Question: I have this JS:
'''
function climat(code, isday, hour){
weather = {'113': (isday == "yes" && hour < 4) ? '<i class="sunn"></i>' : '<i class="moonn"></i>' }
return weather[code]
};
function Meteo(d) {
for (h = 1; h < 4; h++) {
alert(climat(meteo[d].hourly[h].weatherCode, meteo[d].hourly[h].isdaytime, h));
$("#meteo"+h).html(climat(meteo[d].hourly[h].weatherCode, meteo[d].hourly[h].isdaytime), h)
}
};
'''
Now, I dont get what it should, I used for this the 'alert()' and the tenary is ok, so what happens?
Here is test from the console:
'''
meteo = JSON.parse(localStorage.getItem('meteo')).data.weather
[Object, Object, Object, Object, Object]
climat(meteo[3].hourly[2].weatherCode, meteo[3].hourly[2].isdaytime, 5)
"<i class="moonn"></i>"
climat(meteo[3].hourly[2].weatherCode, meteo[3].hourly[2].isdaytime, 4)
"<i class="moonn"></i>"
climat(meteo[3].hourly[2].weatherCode, meteo[3].hourly[2].isdaytime, 3)
"<i class="sunn"></i>"
'''
Here is a screenshot, the class called is 'sunn', but it renders 'moonn':

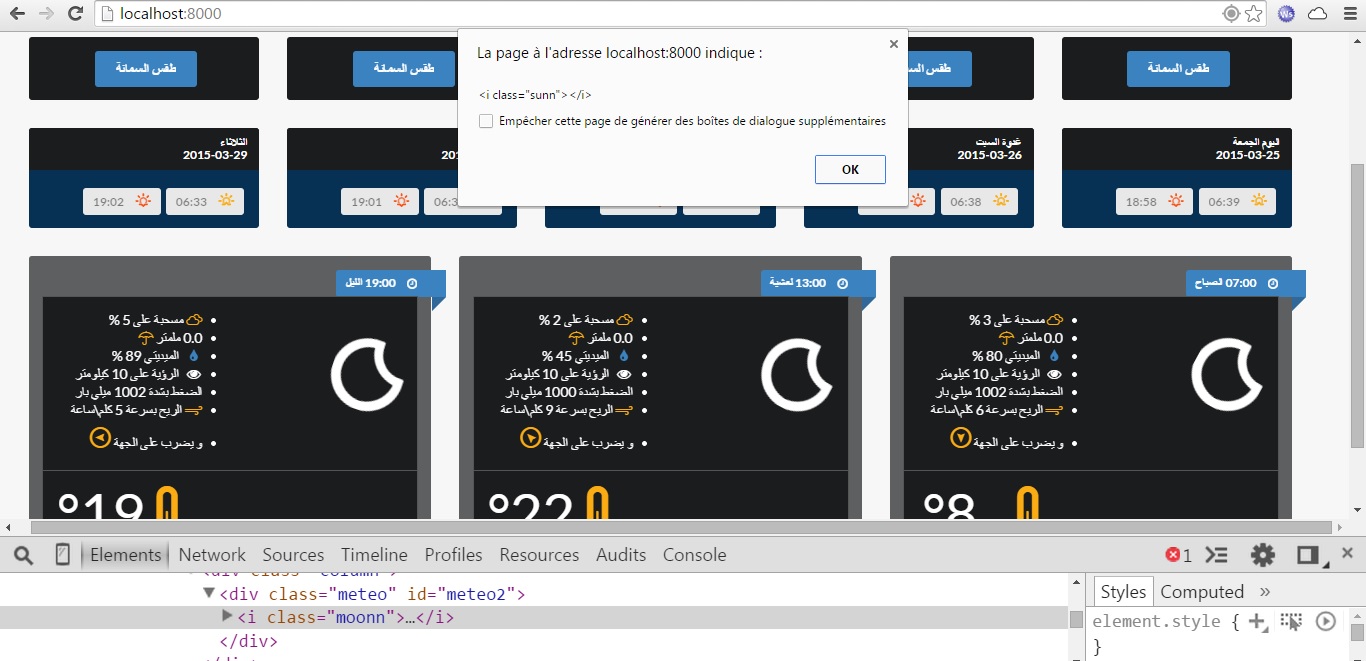
Answer: This line:
'''
$("#meteo"+h).html(climat(meteo[d].hourly[h].weatherCode, meteo[d].hourly[h].isdaytime), h);
'''
should be:
'''
$("#meteo"+h).html(climat(meteo[d].hourly[h].weatherCode, meteo[d].hourly[h].isdaytime, h));
'''
You had 'h' as the second argument to '.html()' rather than the third argument to 'climat()'. So you were calling 'climat()' differently when alerting than when adding the HTML.